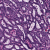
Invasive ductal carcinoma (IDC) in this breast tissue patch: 0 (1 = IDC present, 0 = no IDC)